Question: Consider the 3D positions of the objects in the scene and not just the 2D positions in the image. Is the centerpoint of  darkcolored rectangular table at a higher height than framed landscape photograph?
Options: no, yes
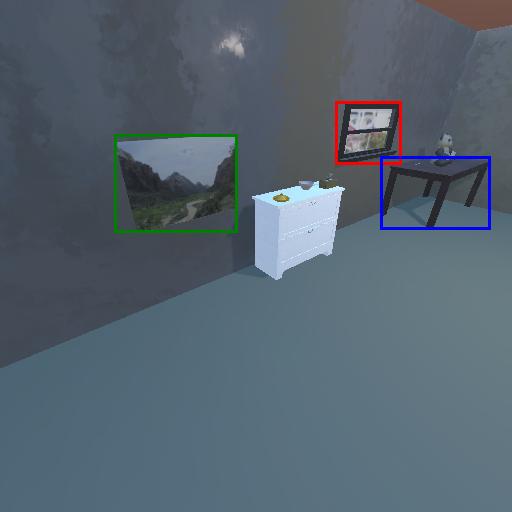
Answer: no